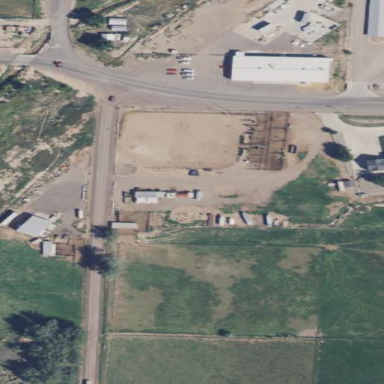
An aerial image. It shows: Farmyard area.